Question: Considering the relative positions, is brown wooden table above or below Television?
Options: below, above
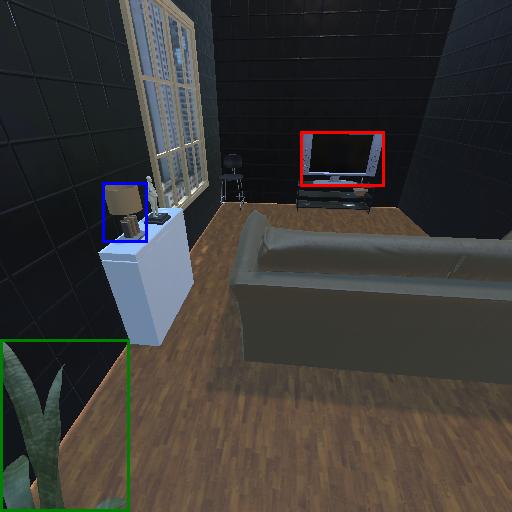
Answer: below